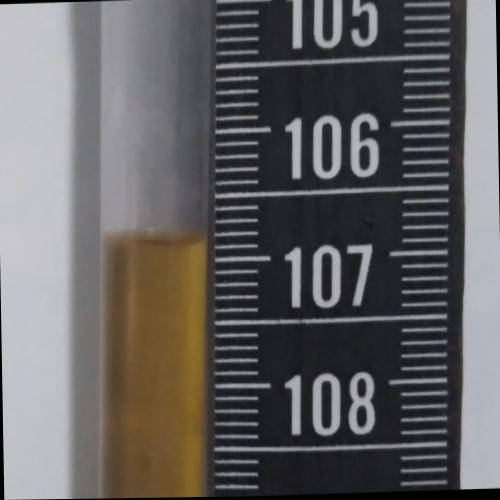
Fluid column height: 106.8 cm